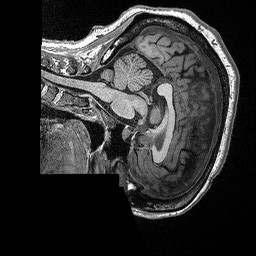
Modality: T1w
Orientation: sagittal
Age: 43
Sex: female
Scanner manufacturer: siemens
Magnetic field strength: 3 T
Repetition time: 2.3 s
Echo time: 0.00298 s